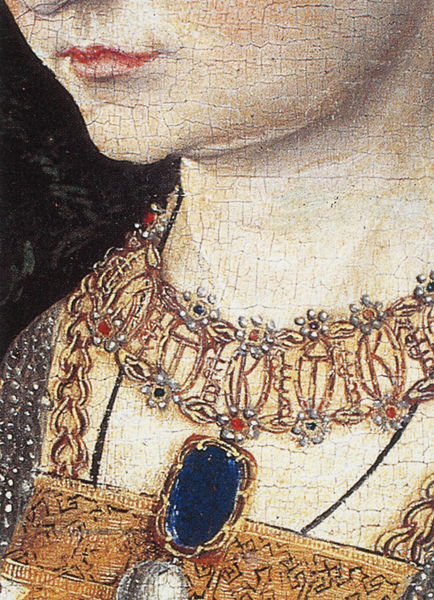
Titel: Katharinenaltar
Künstler: Lukas Cranach
Institution: Dresden, Gemäldegalerie Alte Meister
Schlagwörter: blau, gemälde, haut, ausschnitt, brust, frau, kleid, mund, nase, schmuck, dame, rot, malerei, band, faru, gesicht, spitze, steine, bild, bildnis, hals, portrait, porträt, öl, gold, reich, borte, dekoltee, edelsteine, kinn, lippen, perle, schulter, schön, wangen, halsband, kette, risse, detail, büste, halskette, ölmalerei, dekoletee, goldschmuck, anhänger, amulett, edelstein, gefasst, wertvoll, kostbar, goldschmiedearbeit, klaid, t, k, halsjette, halskete, lapislauzi